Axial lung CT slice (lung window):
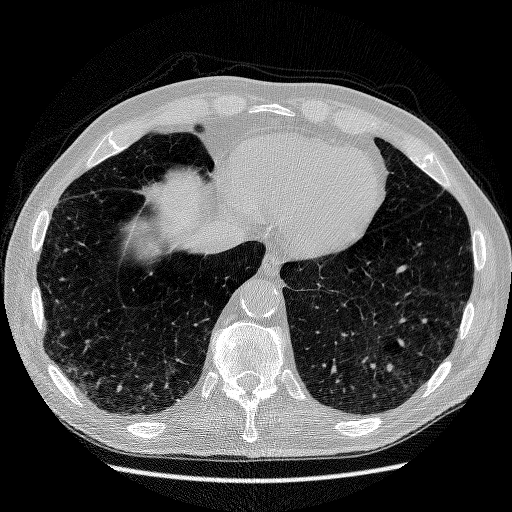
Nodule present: no